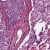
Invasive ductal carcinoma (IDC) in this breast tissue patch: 0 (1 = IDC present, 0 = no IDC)